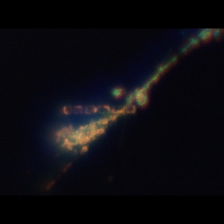
Taxon: Diatom_aggregate
Group: Diatoms